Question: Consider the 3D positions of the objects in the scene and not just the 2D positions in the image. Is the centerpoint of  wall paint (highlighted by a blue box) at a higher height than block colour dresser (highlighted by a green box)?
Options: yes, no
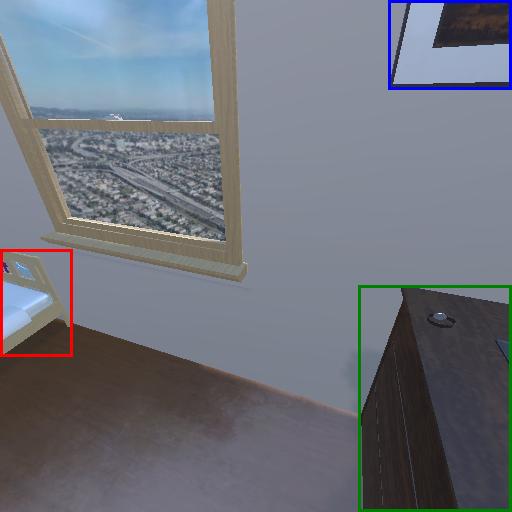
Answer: yes